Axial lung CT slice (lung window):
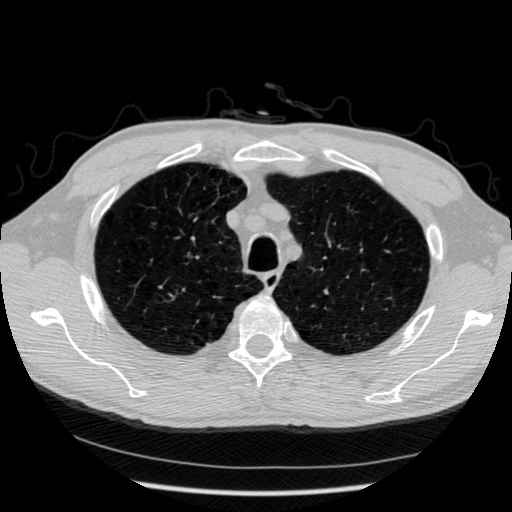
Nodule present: no